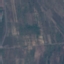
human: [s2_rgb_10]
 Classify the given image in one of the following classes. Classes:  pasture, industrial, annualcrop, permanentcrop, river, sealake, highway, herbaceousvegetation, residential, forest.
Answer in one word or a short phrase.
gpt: PermanentCrop